Question: I'm not in a position to make out the difference between 'vld4_f32' and 'vld4q_f32' in ARM NEON instructions.
The confusion started when I raised my coding levels and started looking at the assembly instructions rather than the less informative intrinsics.
The reason I need to use variant instruction here is because, I would like to capture 'float32_t''s from every of my large array.

The 'vld4_f32' intrinsics and the corresponding assembly instructions look like this (<URL>
'''
float32x2x4_t vld4_f32 (const float32_t *)
Form of expected instruction(s): vld4.32 {d0, d1, d2, d3}, [r0]
'''
The 'vld4q_f32' intrinsics and its corresponding assembly instructions looks like this
'''
float32x4x4_t vld4q_f32 (const float32_t *)
Form of expected instruction(s): vld4.32 {d0, d1, d2, d3}, [r0]
'''
Well, at the intrinsics level , but if I look at the assembly instruction and the number of registers, they both look like the same. How will the compiler or the assembler know the difference between the two?
Can somebody clarify more on this and also explain how I can achieve loading values which are positioned into a single register?
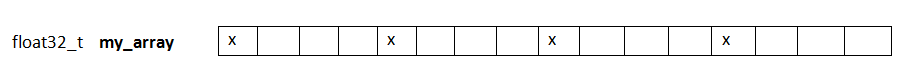
Answer: Yes, I found out the difference. I used CodeSourcery to see the actual register contents for all the load instructions. The link I have posted doesn't give the complete details on the vld4q_f32.
Okay, first comes the 'vld4_f32', this loads registers (e.g. d16-19) each register is 64 bits long, so this instruction will load the first 8 values interleaved with an interval of 4 as shown in the figure below.

In the second case the 'vld4q_f32', this loads registers (e.g. d16-23) instead of four. For a reader of this <URL>, it is not at all clear that 8 registers will be loaded. When I looked at the dis-assembled code for a 'vld4qf32', it was making use of 8 d registers.
This instruction will indeed do what I was hoping it to do i.e. to load 4 'float32_t' values which are at the interval of 4 as shown in the figure below.